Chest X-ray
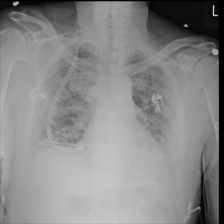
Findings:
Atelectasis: negative
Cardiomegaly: negative
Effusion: negative
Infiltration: positive
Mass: negative
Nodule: negative
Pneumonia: negative
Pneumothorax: negative
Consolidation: negative
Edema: negative
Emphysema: negative
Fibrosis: positive
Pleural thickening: negative
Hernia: negative